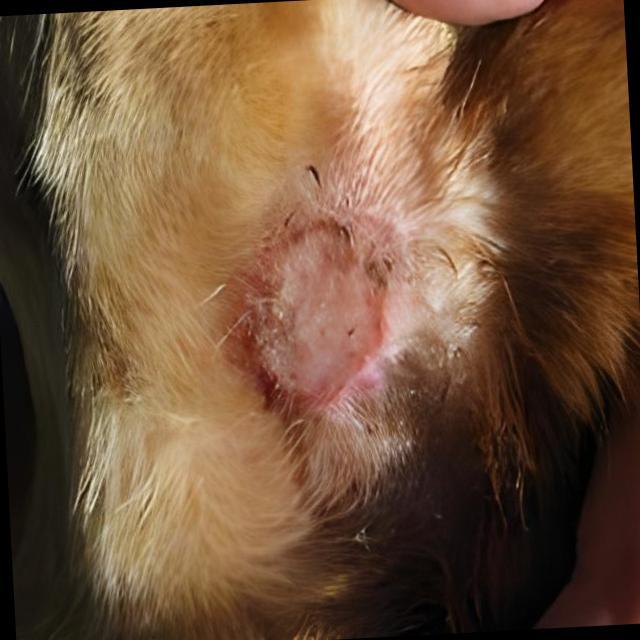
Canine ringworm (Dermatophytosis) — fungal infection caused by Microsporum or Trichophyton. Presents with circular alopecia, scaling, crusting, and broken hairs.